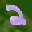
Label: 2